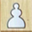
Piece: wP